【题型】证明题　【知识点】立体几何　【难度】medium
如图，棱柱 $ABCD-A_1B_1C_1D_1$ 的所有棱长都等于 2，$\angle ABC = 60^\circ$，平面 $AA_1C_1C \perp$ 平面 $ABCD$，$\angle A_1AC = 60^\circ$。

\noindent (1) 证明：$BD \perp AA_1$；
\noindent (2) 求锐二面角 $D-AA_1-C$ 的余弦值；
\noindent (3) 在直线 $CC_1$ 上是否存在点 $P$，使 $BP \parallel$ 平面 $DA_1C$？若存在，求出点 $P$ 的位置；若不存在，说明理由。
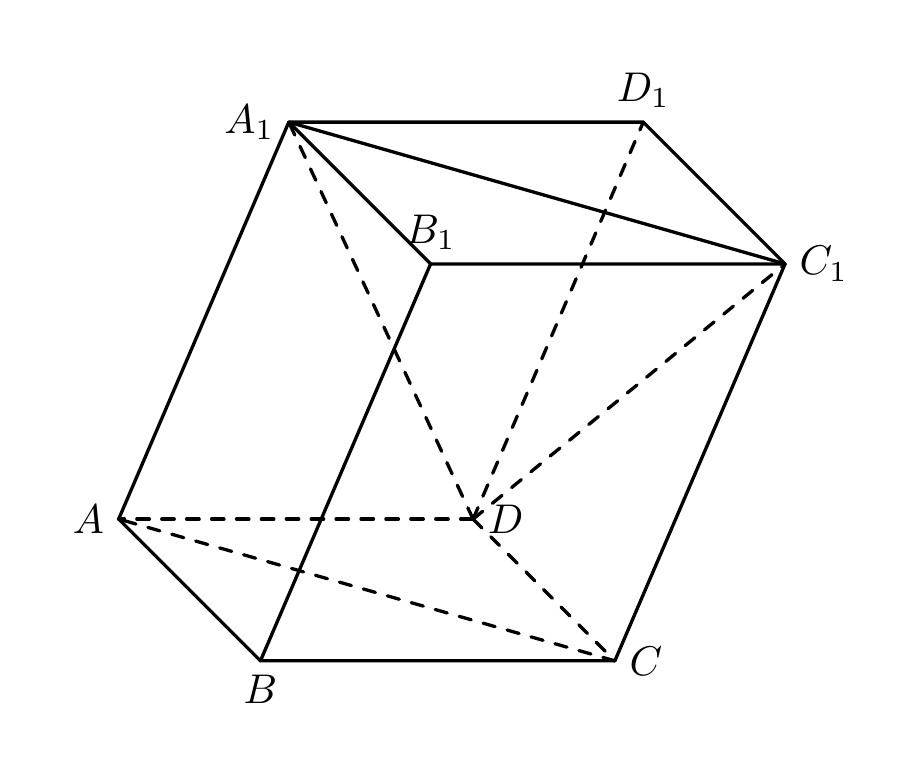
【解答】
\noindent \textbf{【详解】}

\noindent (1) 连接 $BD$ 交 $AC$ 于点 $O$，连接 $OA_1$，

\noindent 则 $BD \perp AC$，又平面 $AA_1C_1C \perp$ 平面 $ABCD$，平面 $AA_1C_1C \cap$ 平面 $ABCD = AC$，$BD \subset$ 平面 $ABCD$，

\noindent 所以 $BD \perp$ 平面 $AA_1C_1C$，$AA_1 \subset$ 平面 $AA_1C_1C$，

\noindent 所以 $BD \perp A_1A$。

\vspace{1em}

\noindent (2) 由 (1)，$DO \perp$ 平面 $AA_1C_1C$，过点 $O$ 作 $OH \perp AA_1$，连接 $DH$，

\noindent 则 $AA_1 \perp DO$，$DO, OH$ 是平面 $DOH$ 内两条相交直线，所以 $AA_1 \perp$ 平面 $DOH$，

\noindent $DH \subset$ 平面 $DOH$，则 $AA_1 \perp DH$，

\noindent 所以 $\angle DHO$ 即是二面角 $D-AA_1-C$ 的平面角，

\noindent $\because OA = 1$，$\angle A_1AC = 60^\circ$，

\noindent 在 Rt$\triangle AHO$ 中，可得 $OH = \frac{\sqrt{3}}{2}$，

\noindent 又 $OD = \sqrt{3}$，$\therefore HD = \sqrt{OH^2 + DO^2} = \sqrt{\frac{3}{4} + 3} = \frac{\sqrt{15}}{2}$，

\noindent $\therefore \cos \angle DHO = \frac{OH}{DH} = \frac{\frac{\sqrt{3}}{2}}{\frac{\sqrt{15}}{2}} = \frac{\sqrt{5}}{5}$，

\noindent 所以锐二面角 $D-AA_1-C$ 的余弦值为 $\frac{\sqrt{5}}{5}$。

\vspace{1em}

\noindent (3) 存在这样的点 $P$，连接 $B_1C$，

\noindent 因为 $A_1B_1 \parallel AB \parallel CD$，$A_1B_1 = CD$，所以四边形 $A_1B_1CD$ 为平行四边形，

\noindent 所以 $A_1D \parallel B_1C$，

\noindent 在 $C_1C$ 的延长线上取点 $P$，使得 $CC_1 = CP$，连接 $BP$，

\noindent $\because BB_1 \parallel CC_1$，$BB_1 = CC_1$，

\noindent $\therefore BB_1 \parallel CP$，$BB_1 = CP$，所以四边形 $BB_1CP$ 为平行四边形，

\noindent 所以 $BP \parallel B_1C$，又 $A_1D \parallel B_1C$，

\noindent 所以 $BP \parallel A_1D$，$BP \not\subset$ 平面 $DA_1C$，$A_1D \subset$ 平面 $DA_1C$，

\noindent 所以 $BP \parallel$ 平面 $DA_1C$，

\noindent 所以在直线 $C_1C$ 的延长线上存在点 $P$，使得 $BP \parallel$ 平面 $DA_1C$，此时满足 $CC_1 = CP$。

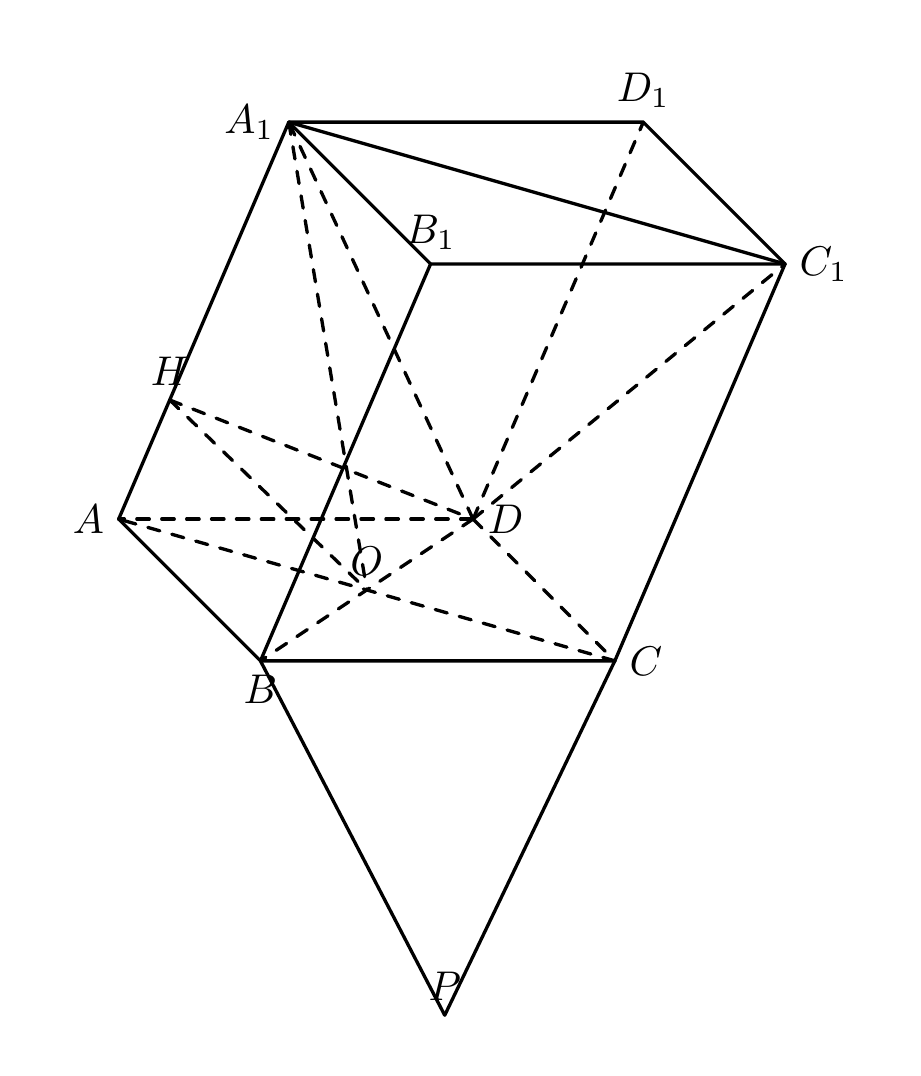